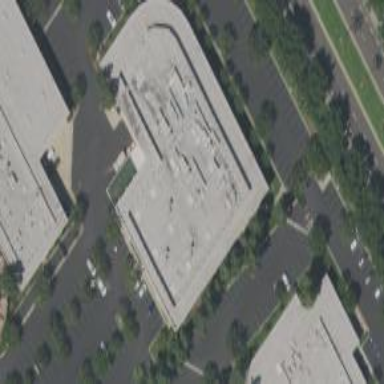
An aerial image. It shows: Commercial building.